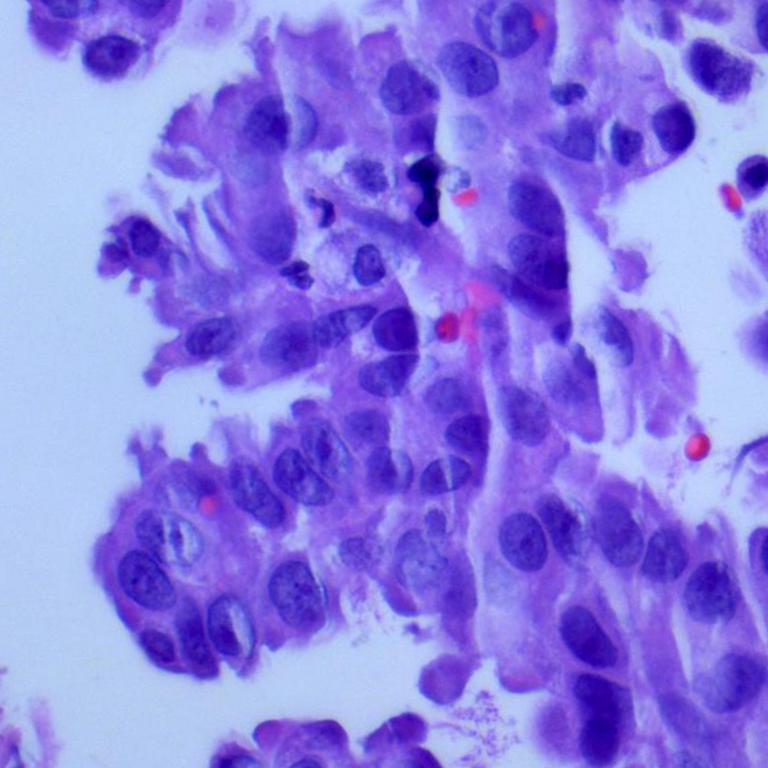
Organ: lung
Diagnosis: adenocarcinomas